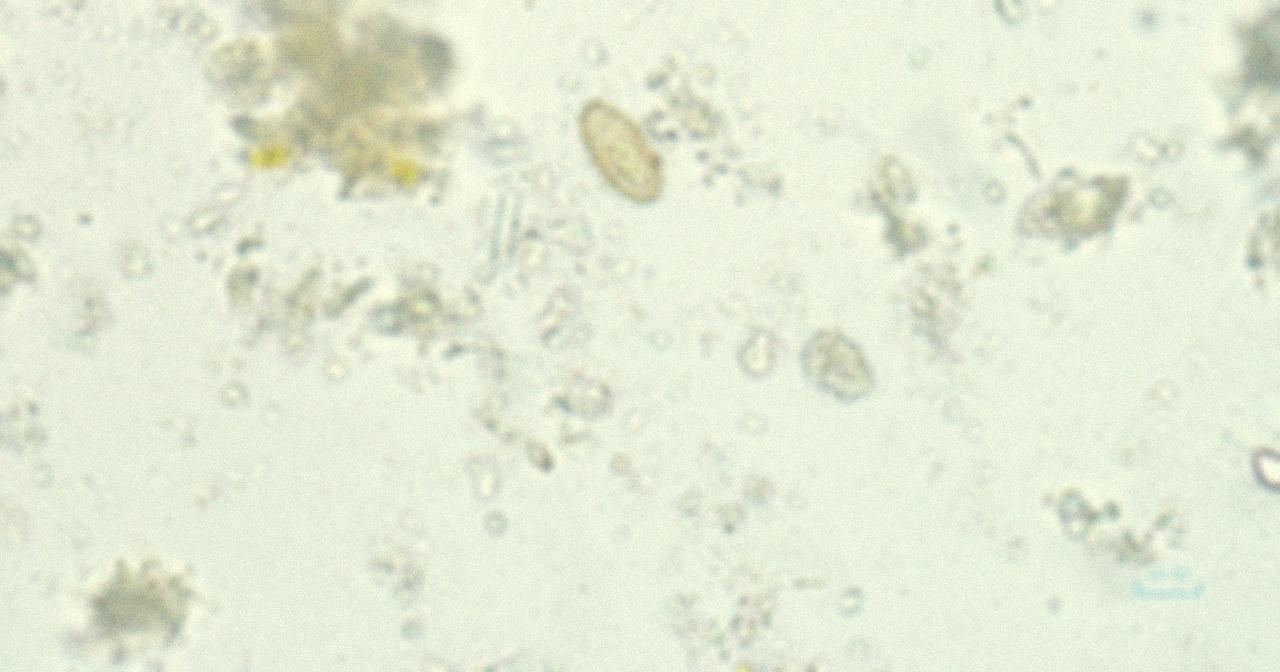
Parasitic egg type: Opisthorchis viverrine